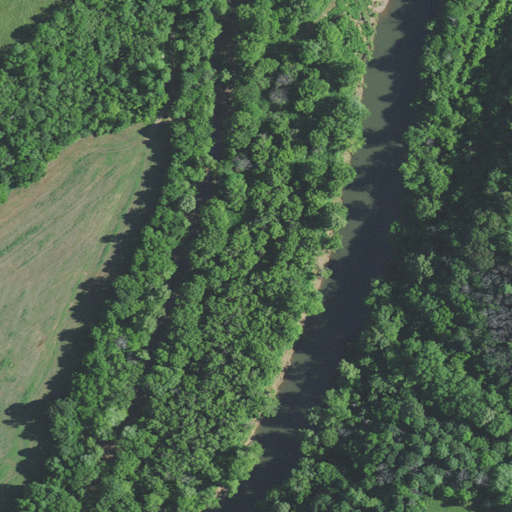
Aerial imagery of island in Kentucky named Rush Island containing deciduous forest, open water, grassland, mixed forest, open development, and pasture